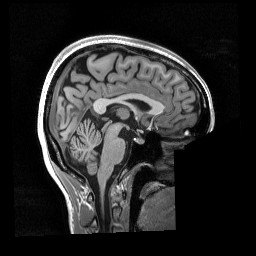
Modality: T1w
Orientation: sagittal